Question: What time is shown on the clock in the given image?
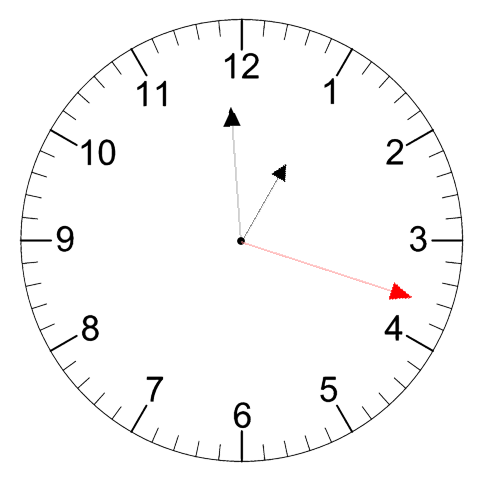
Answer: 12:59:18